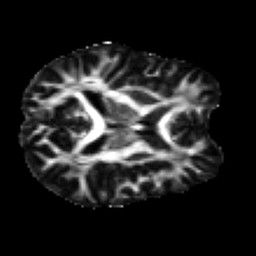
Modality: FA
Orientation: axial
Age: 29
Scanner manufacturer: siemens
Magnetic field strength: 3 T
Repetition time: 2.2 s
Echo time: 0.084 s